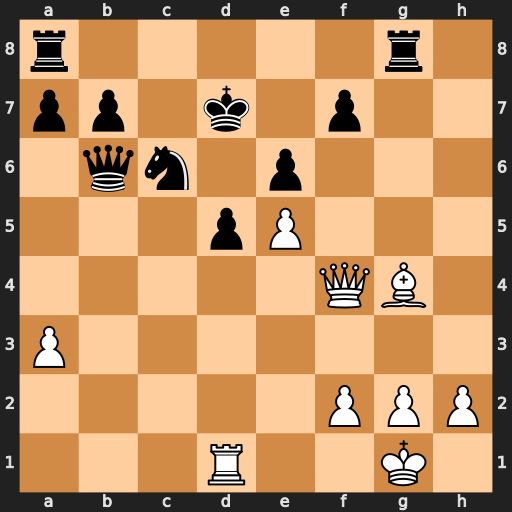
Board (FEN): r5r1/pp1k1p2/1qn1p3/3pP3/5QB1/P7/5PPP/3R2K1
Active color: w
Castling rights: -
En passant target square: -
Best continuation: Qxf7+ Ne7 Rxd5+